Question: I am using ExtJS 3.4 and I want to use fileupload in my application. My code and fileupload field screen shot are shown below. There is a problem about showing fileupload field, I couldn't solve this error. Anyone can help?

'''
var uploadFormPanel = new Ext.FormPanel({
fileUpload : true,
autoHeight : true,
height : 200,
bodyStyle : 'padding: 10px 10px 0 10px;',
labelWidth : 50,
defaults : {
anchor : '95%',
allowBlank : false,
msgTarget : 'side'
},
items: [
{
xtype : 'combo',
fields : ['id','name'],
name : 'fuelCompany',
store : comboStore,
valueField : 'id',
displayField : 'name',
submitValue : true,
typeAhead : true,
triggerAction : 'all',
selectOnFocus : true,
allowBlank : false,
mode : 'remote',
anchor : '95%'
},{
xtype : 'fileuploadfield',
id : 'form-file',
name : 'file',
buttonText : 'select file',
buttonCfg : {
iconCls : 'upload-icon'
}
}
]
});
'''
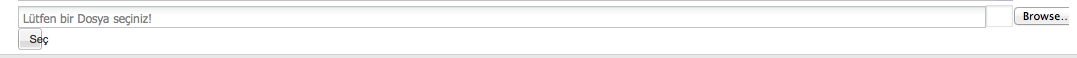
Answer: It can not reach css file, I put css style in jsp file where my javascript code defined my problem solved.